Question: So this is my MyLocationListener Class
'''
package com.example.gpslocater;
import android.content.Context;
import android.location.Location;
import android.location.LocationListener;
import android.os.Bundle;
import android.widget.TextView;
import android.widget.Toast;
public class MyLocationListener implements LocationListener {
public TextView mLocationTextView;
Context mContent;
public MyLocationListener(Context context) {
mContent = context;
}
@Override
public void onLocationChanged(Location location) {
location.getLatitude();
location.getLongitude();
String Text = "My current location is :" +
"Latitude = " + location.getLatitude() +
" Longitude = " + location.getLongitude();
//figure out a way to make it display through a text view
mLocationTextView.setText(Text);
}
@Override
public void onProviderDisabled(String provider) {
Toast.makeText(mContent, "Gps Disabled", Toast.LENGTH_SHORT).show();
}
@Override
public void onProviderEnabled(String provider) {
Toast.makeText(mContent, "Gps Enabled", Toast.LENGTH_SHORT);
}
@Override
public void onStatusChanged(String provider, int status, Bundle extras) {
// TODO Auto-generated method stub
}
}
'''
And this is my GPS Activity class
'''
public class GPSActivity extends Activity {
private Button mGPSButton;
private TextView mLatitudeTextView;
private TextView mLongitudeTextView;
private LocationManager mLocationManager;
private LocationListener mLocationListener;
@Override
protected void onCreate(Bundle savedInstanceState) {
super.onCreate(savedInstanceState);
setContentView(R.layout.activity_gps);
mLocationManager = (LocationManager)getSystemService(Context.LOCATION_SERVICE);
mLocationListener = new MyLocationListener(null);
mGPSButton = (Button)findViewById(R.id.press_button);
mGPSButton.setOnClickListener(new View.OnClickListener() {
@Override
public void onClick(View v) {
// TODO Auto-generated method stub
mLocationManager.requestLocationUpdates(LocationManager.GPS_PROVIDER, 0, 0, mLocationListener);
}
});
}
@Override
public boolean onCreateOptionsMenu(Menu menu) {
// Inflate the menu; this adds items to the action bar if it is present.
getMenuInflater().inflate(R.menu.g, menu);
return true;
}
}
'''
Now when I run it it works but after I press the button the program stops responding there are a lot of error messages

There is an error message that says java.lang.SecurityException "gps" location provider requires ACCESS_FINE_LOCATION permission, do I have to add that if so where do I add it? I think that this was the cause of my program to crash.
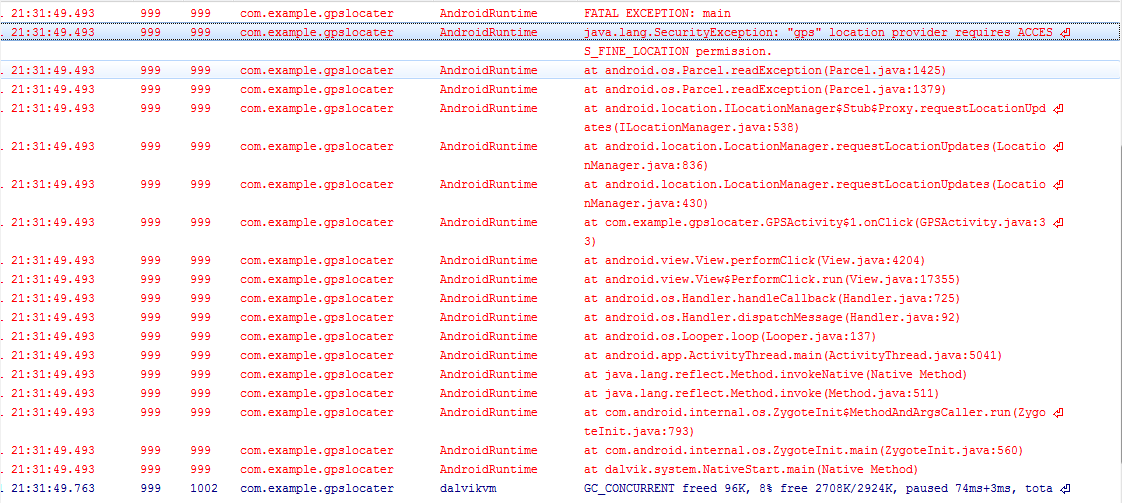
Answer: Make sense from logcat provided.
Add this in your manifest
'''
<uses-permission android:name="android.permission.ACCESS_FINE_LOCATION"/>
'''